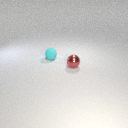
small red metal sphere to the right of small cyan rubber sphere